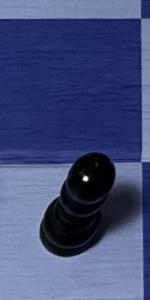
Label: Pawn_Black